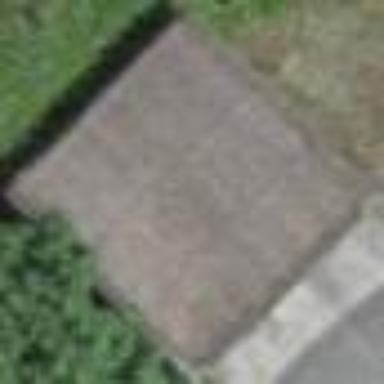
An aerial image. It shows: Garage.